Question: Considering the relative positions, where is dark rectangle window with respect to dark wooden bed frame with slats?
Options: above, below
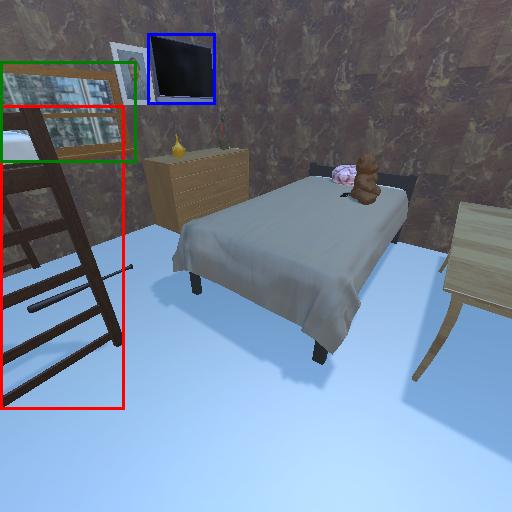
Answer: above